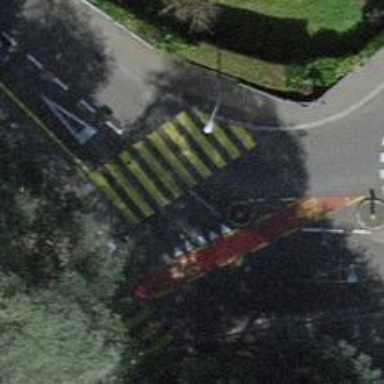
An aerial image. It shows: Uncontrolled zebra crossing on the road.